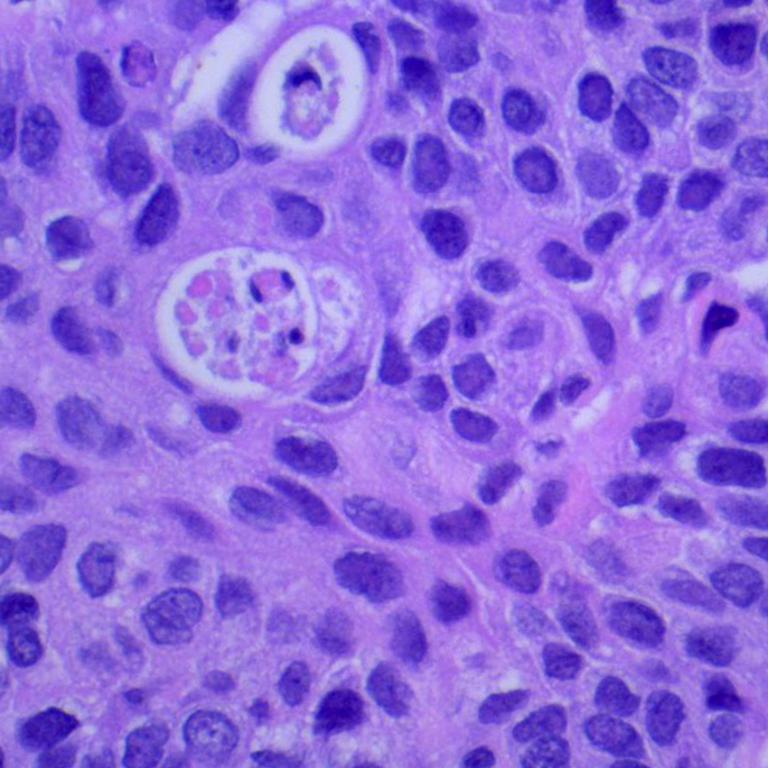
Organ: lung
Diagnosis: squamous carcinomas